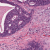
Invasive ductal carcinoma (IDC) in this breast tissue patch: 0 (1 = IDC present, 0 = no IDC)